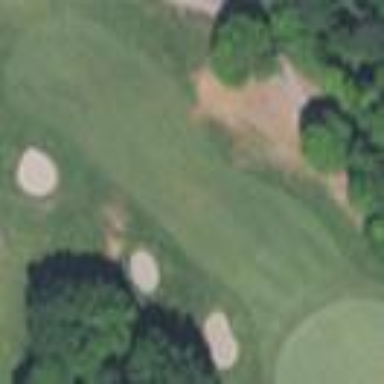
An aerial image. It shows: Grassy area designated as golf fairway.